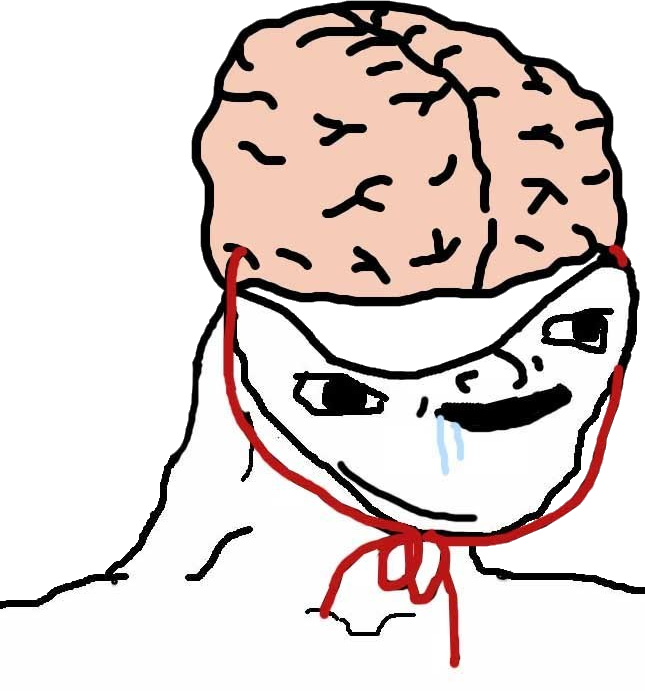
Label: 5_Brainlet